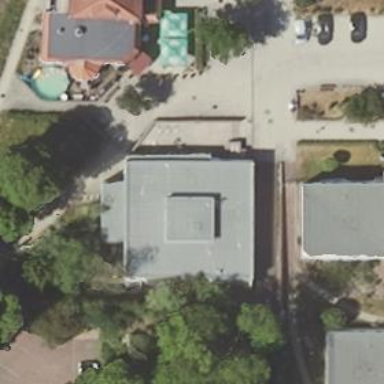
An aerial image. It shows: Civic building that serves as community center.